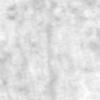
Label: no_change